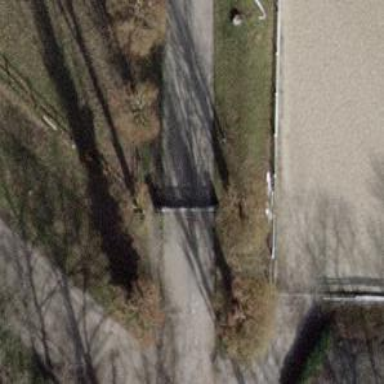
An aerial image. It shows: Gate.